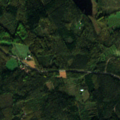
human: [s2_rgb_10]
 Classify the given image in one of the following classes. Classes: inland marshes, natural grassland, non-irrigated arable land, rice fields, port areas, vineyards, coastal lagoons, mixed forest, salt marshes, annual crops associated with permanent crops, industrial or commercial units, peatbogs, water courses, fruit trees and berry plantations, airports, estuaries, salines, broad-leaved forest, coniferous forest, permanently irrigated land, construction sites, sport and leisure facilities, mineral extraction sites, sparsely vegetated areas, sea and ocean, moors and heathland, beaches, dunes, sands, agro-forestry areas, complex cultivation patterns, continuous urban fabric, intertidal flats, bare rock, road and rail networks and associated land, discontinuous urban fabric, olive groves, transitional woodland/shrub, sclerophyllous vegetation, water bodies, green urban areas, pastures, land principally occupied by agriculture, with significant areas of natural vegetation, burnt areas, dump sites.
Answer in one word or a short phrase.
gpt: broad-leaved forest, coniferous forest, mixed forest, transitional woodland/shrub